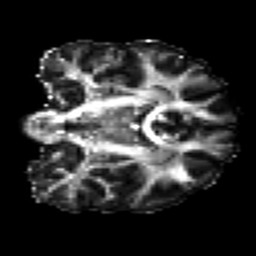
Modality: FA
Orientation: coronal
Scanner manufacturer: siemens
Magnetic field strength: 3 T
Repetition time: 7.8 s
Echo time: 0.09 s